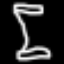
Label: hourglass